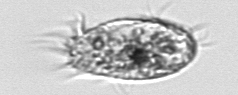
Label: Euplotes